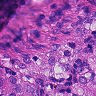
Metastatic tissue present: yes